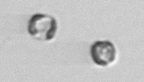
Label: Thalassiosira_sp_aff_mala